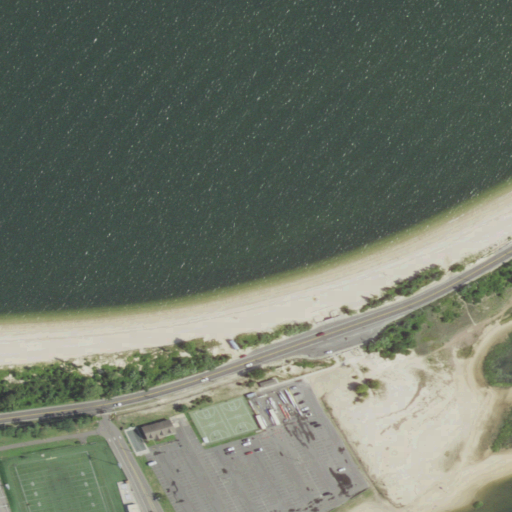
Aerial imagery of beach in New York named Centre Island Beach containing open water, barren land, medium intensity development, low intensity development, and high intensity development